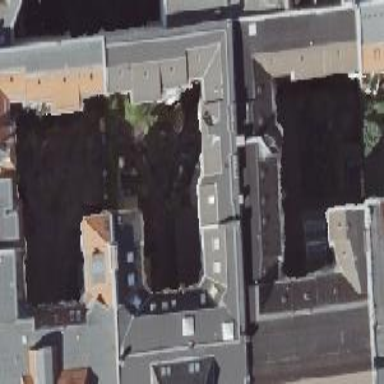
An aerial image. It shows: Unique apartment building with double saltbox roof shape.